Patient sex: F
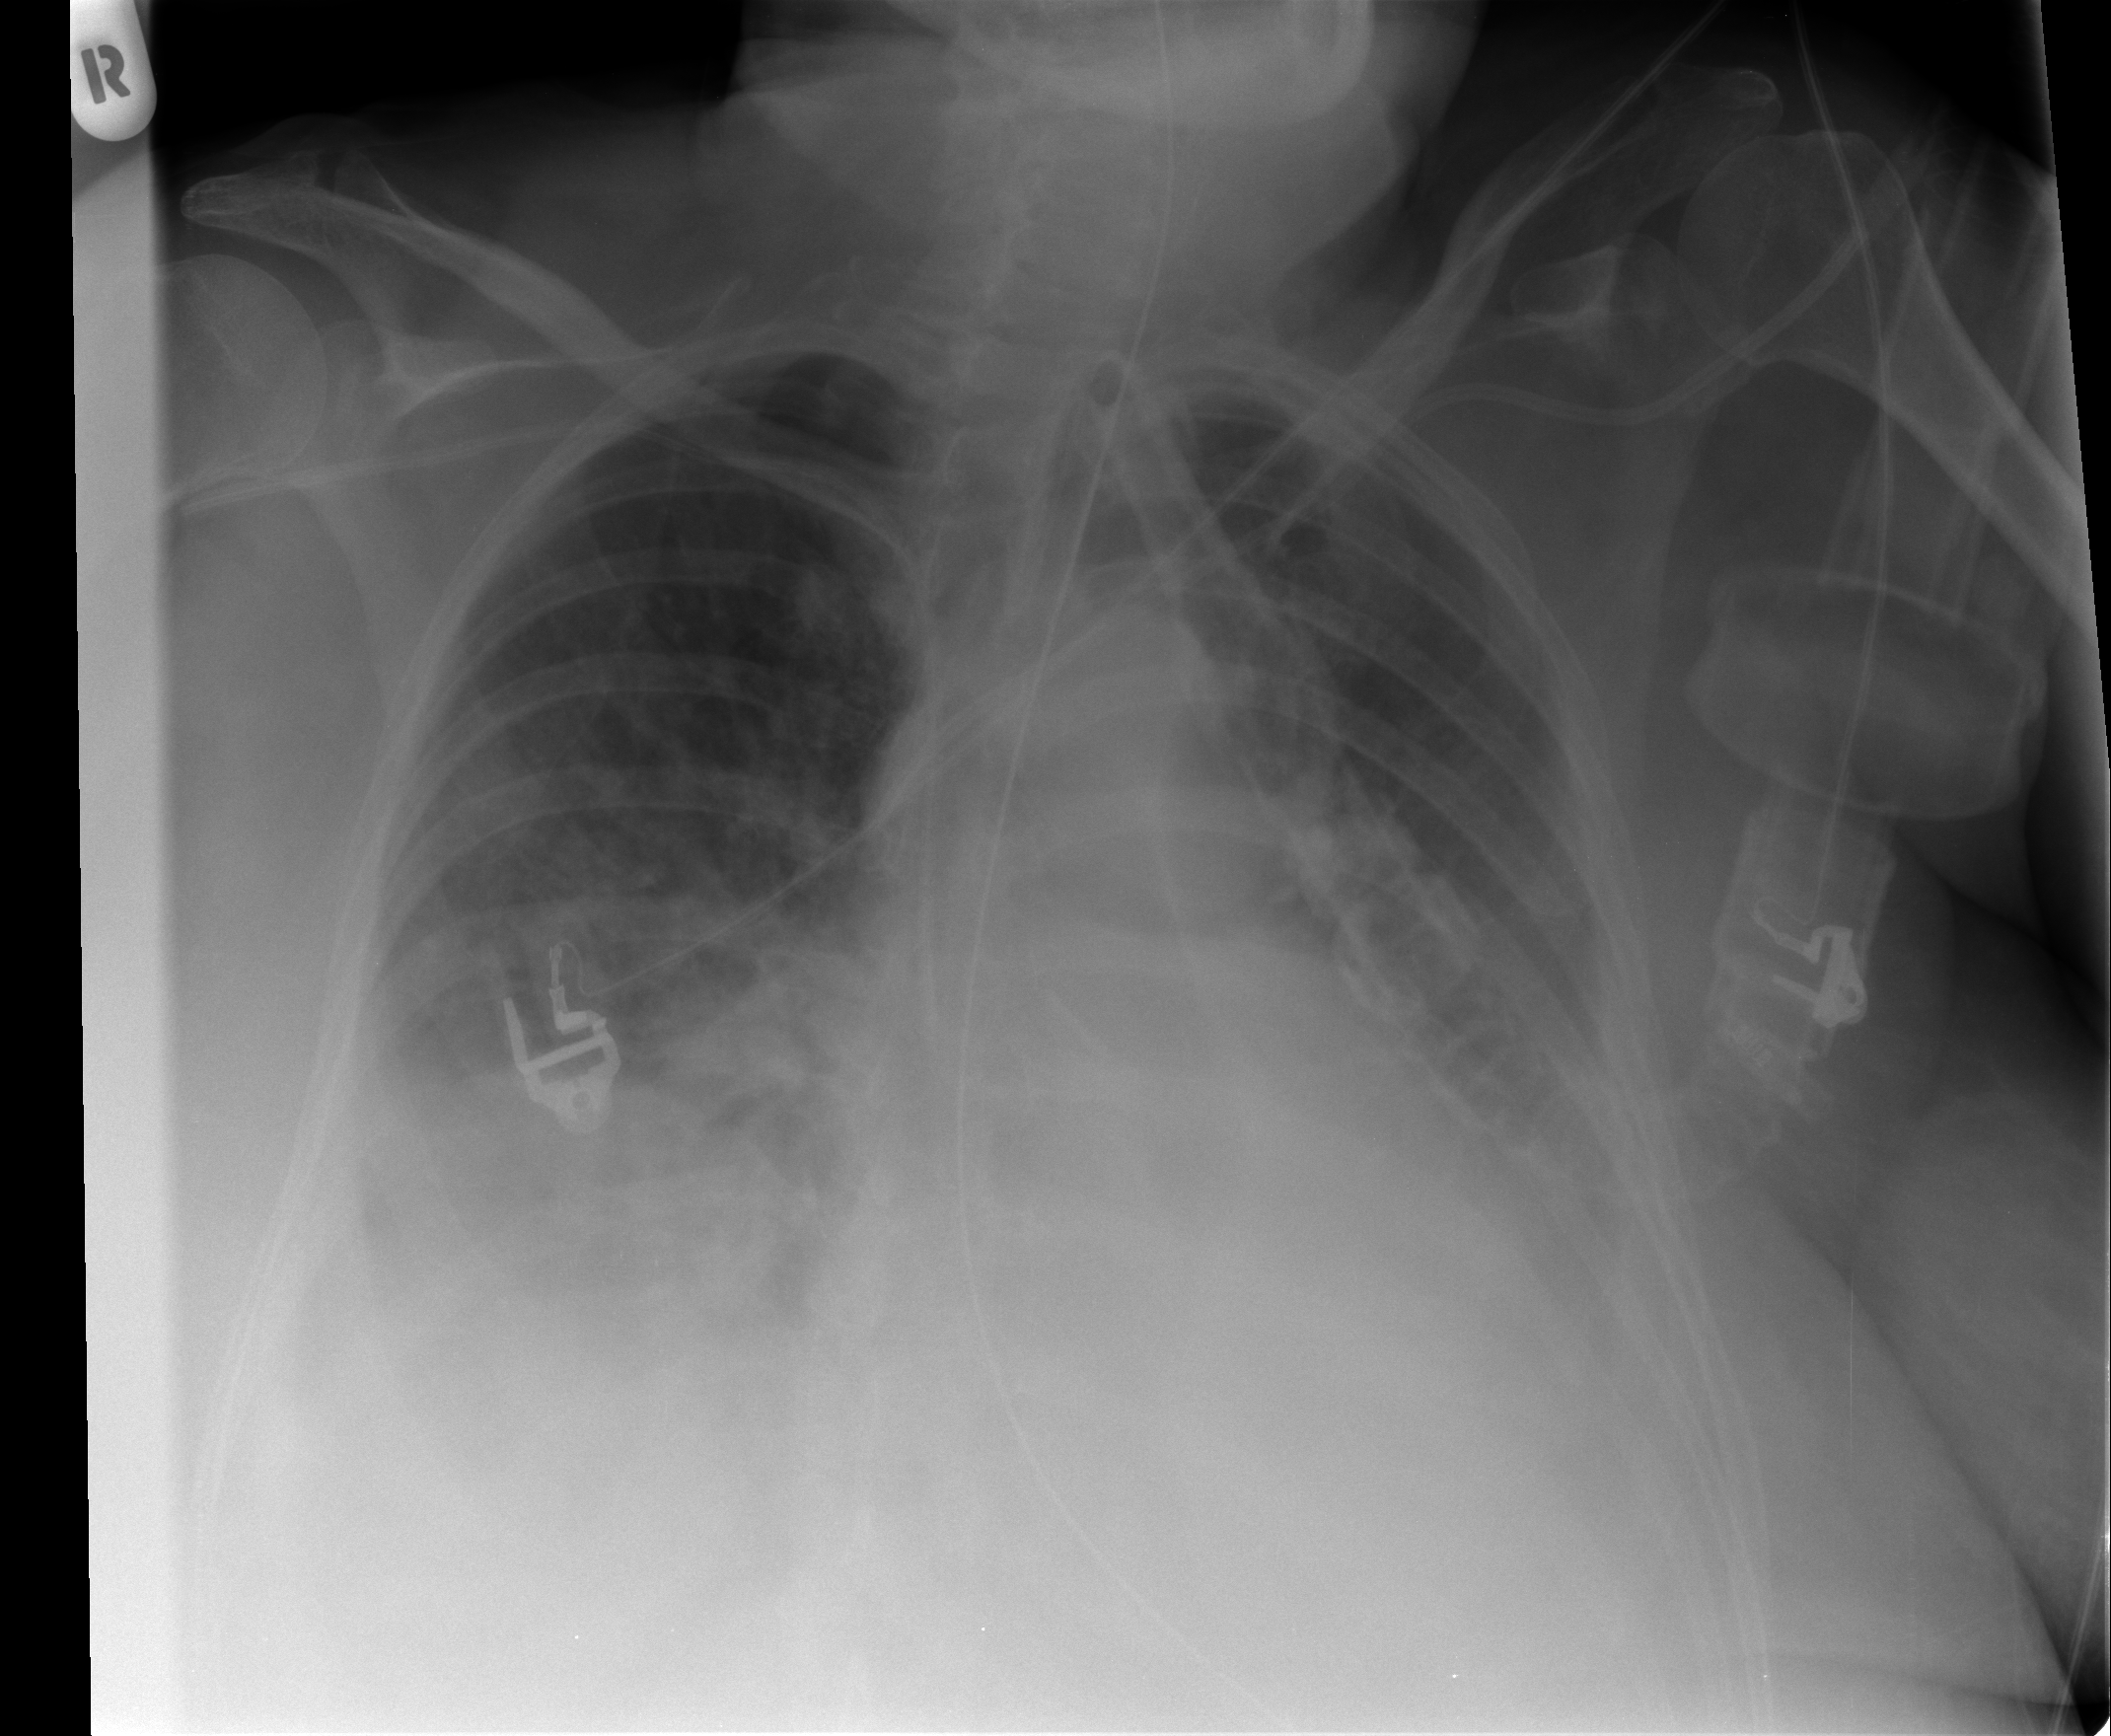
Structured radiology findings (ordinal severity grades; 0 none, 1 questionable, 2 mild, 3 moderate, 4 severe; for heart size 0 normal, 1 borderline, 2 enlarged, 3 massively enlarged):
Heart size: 1
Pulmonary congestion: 2
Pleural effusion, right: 3
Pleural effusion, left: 3
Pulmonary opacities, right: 3
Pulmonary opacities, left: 2
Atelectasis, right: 3
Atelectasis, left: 2